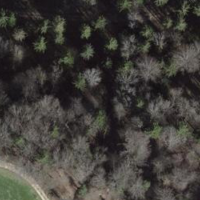
EUNIS habitat code: 44
Species observed at this site:
Petasites albus